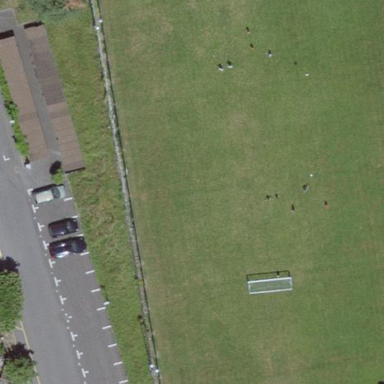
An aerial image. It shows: Multi-sport pitch with grass surface for leisure land activities.